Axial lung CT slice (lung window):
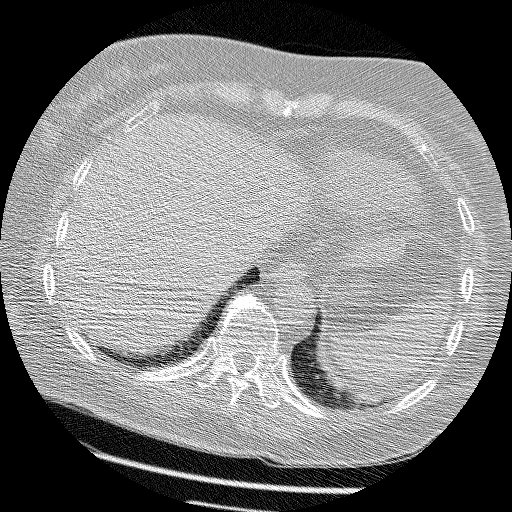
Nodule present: no